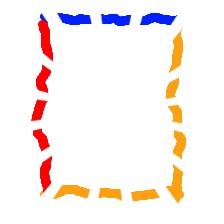
Shape: rectangle